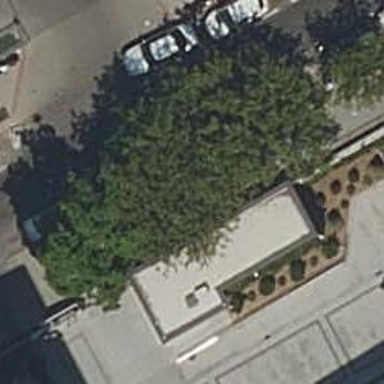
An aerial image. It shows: Motorcycle parking facility.